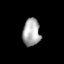
Tissue: lung
Cell type: Epithelial cells
Senescence score: 0.5517
Nuclear area (px): 468
Mean DAPI intensity: 171